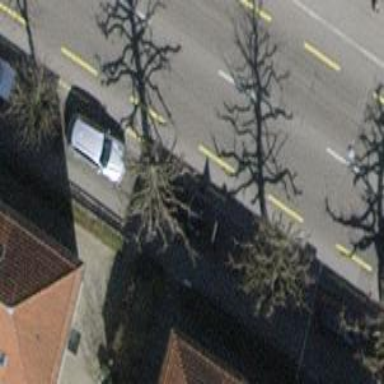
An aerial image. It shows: Tree-lined avenue.